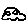
Label: car